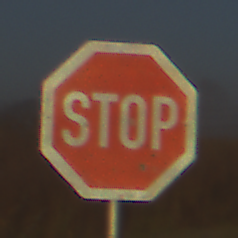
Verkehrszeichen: Stop
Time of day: SunriseSunset
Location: Outdoor (Nature)
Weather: Clear
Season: NotSpecified
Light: Natural